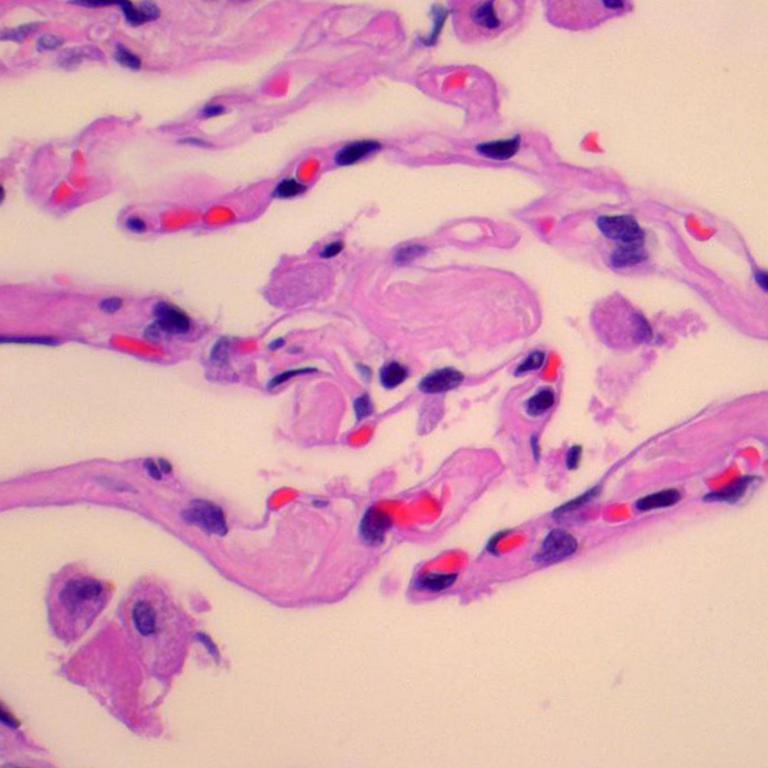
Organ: lung
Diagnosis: benign